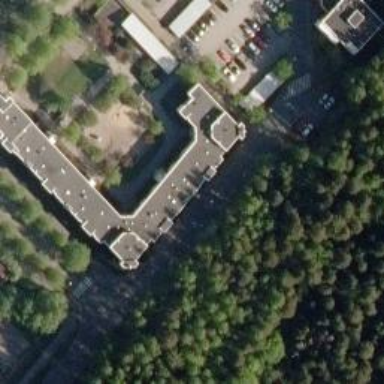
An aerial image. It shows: Footway that passes through building tunnel.